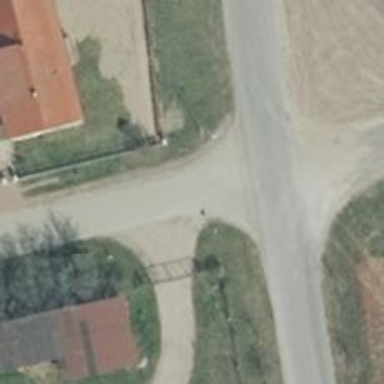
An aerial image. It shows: Residential road.